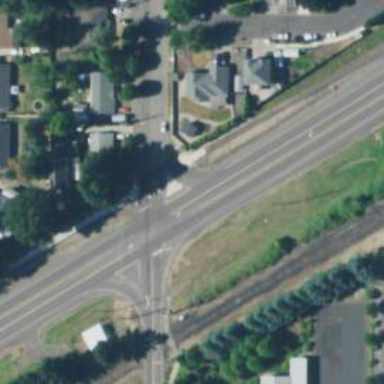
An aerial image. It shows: Left sidewalk along asphalt tertiary road.